Interaction volume radius: 5 \u00c5
Interaction volume height: 25 \u00c5
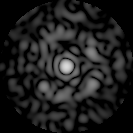
Disorder parameter: 0.8273